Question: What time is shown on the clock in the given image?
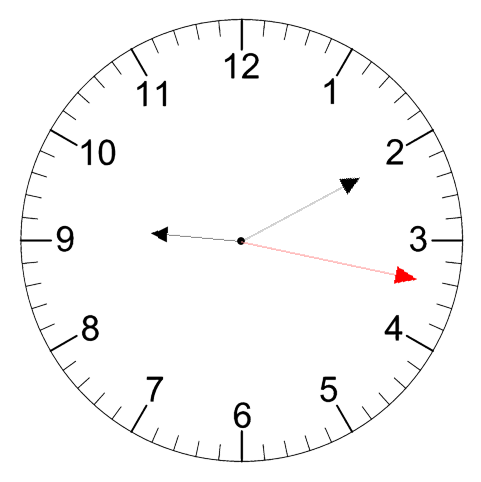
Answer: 09:10:17